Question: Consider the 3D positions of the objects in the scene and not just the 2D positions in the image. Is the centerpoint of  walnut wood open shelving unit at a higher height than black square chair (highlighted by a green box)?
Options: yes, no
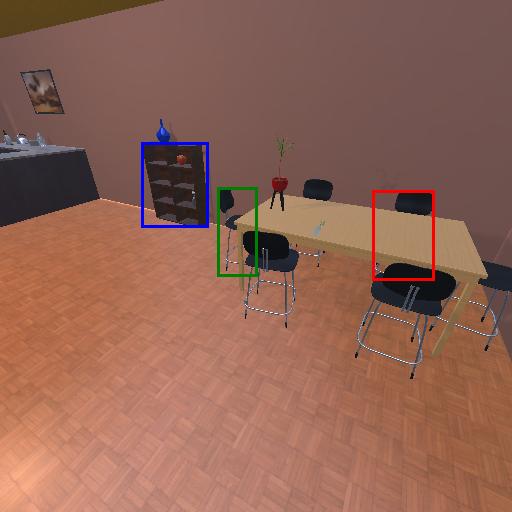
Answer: yes